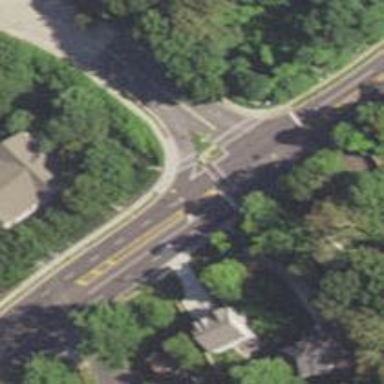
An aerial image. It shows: Unmarked crossing on footway.